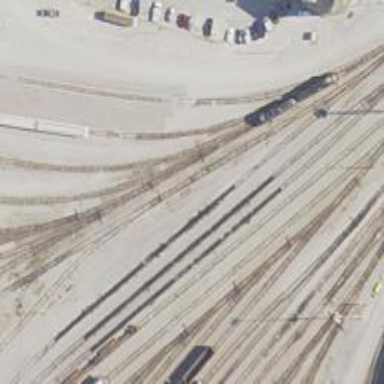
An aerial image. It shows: Railway yard in service.